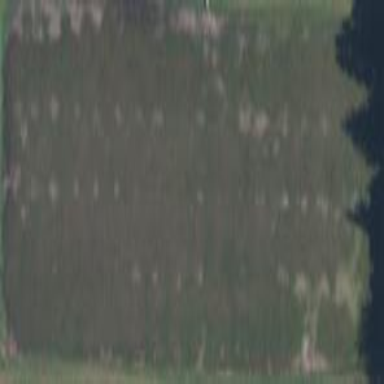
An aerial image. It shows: Farmland with cranberries as the main crop.